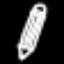
Label: pencil